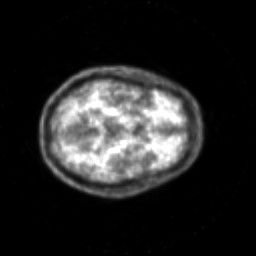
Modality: PET
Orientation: axial
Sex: male
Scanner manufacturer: siemens